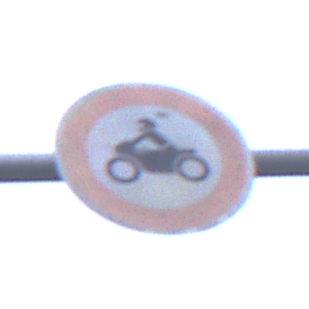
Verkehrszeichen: VerbotKraftraeder
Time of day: SunriseSunset
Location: Outdoor (Urban)
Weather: PartlyCloudy
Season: NotSpecified
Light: Natural